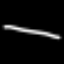
Label: line